Field crop: tomato
Growth stage: 1
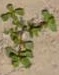
Species: portulaca